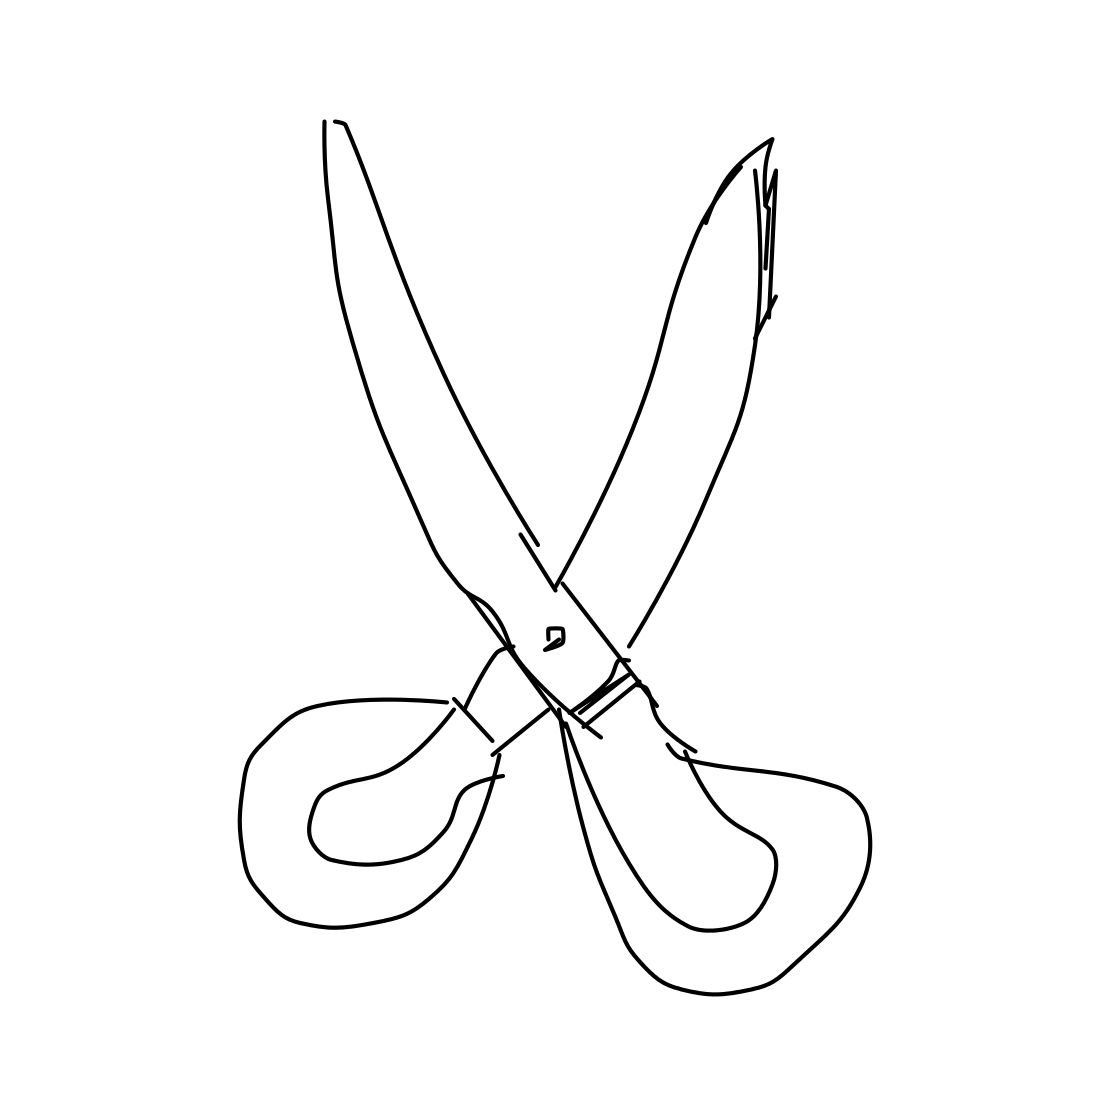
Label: scissors